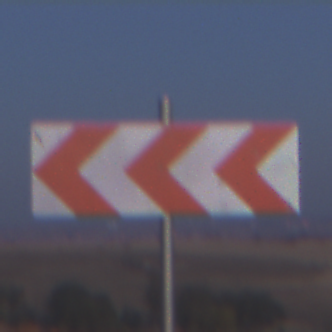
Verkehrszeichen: RichtungstafelnInKurvenGrossRechts
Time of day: SunriseSunset
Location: Outdoor (Nature)
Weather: Clear
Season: NotSpecified
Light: Natural